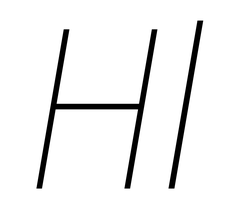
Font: Roboto-Italic_Condensed_Thin_Italic